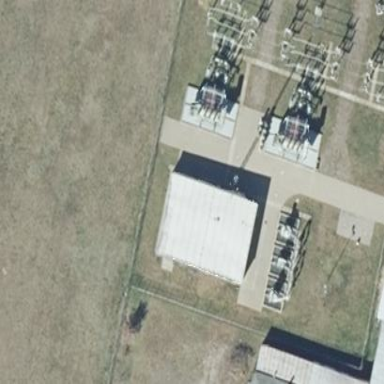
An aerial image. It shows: Electricity building.